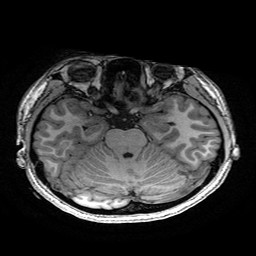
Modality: T1w
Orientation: coronal
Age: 21
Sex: female
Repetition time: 0.0077 s
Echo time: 0.0034 s